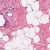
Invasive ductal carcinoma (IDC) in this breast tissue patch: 0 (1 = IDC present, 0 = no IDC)